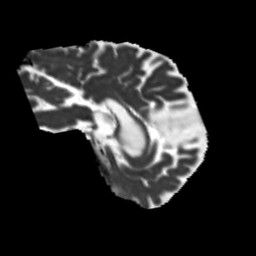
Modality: MD
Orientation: sagittal
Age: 57
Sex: male
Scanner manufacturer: siemens
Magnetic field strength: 3 T
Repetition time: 5.25 s
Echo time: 0.08 s